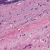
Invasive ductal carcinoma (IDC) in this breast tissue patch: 1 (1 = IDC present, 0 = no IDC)